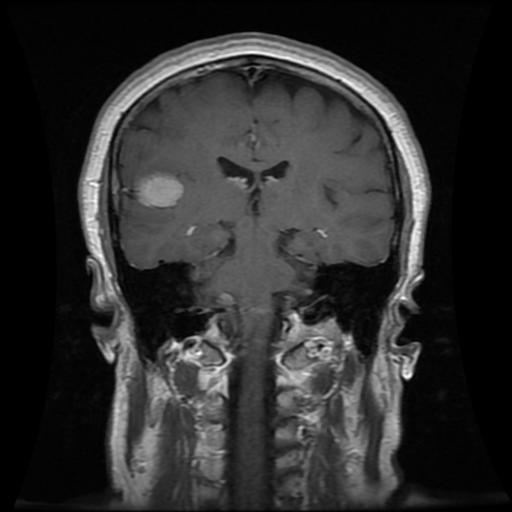
Label: meningioma